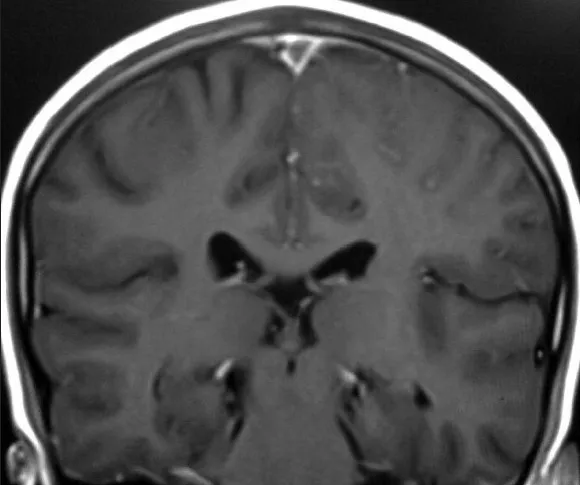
Coronal T1-weighted postcontrast MR image showing empty delta sign due to superior sagittal sinus thrombosis.
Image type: radiology (mri)